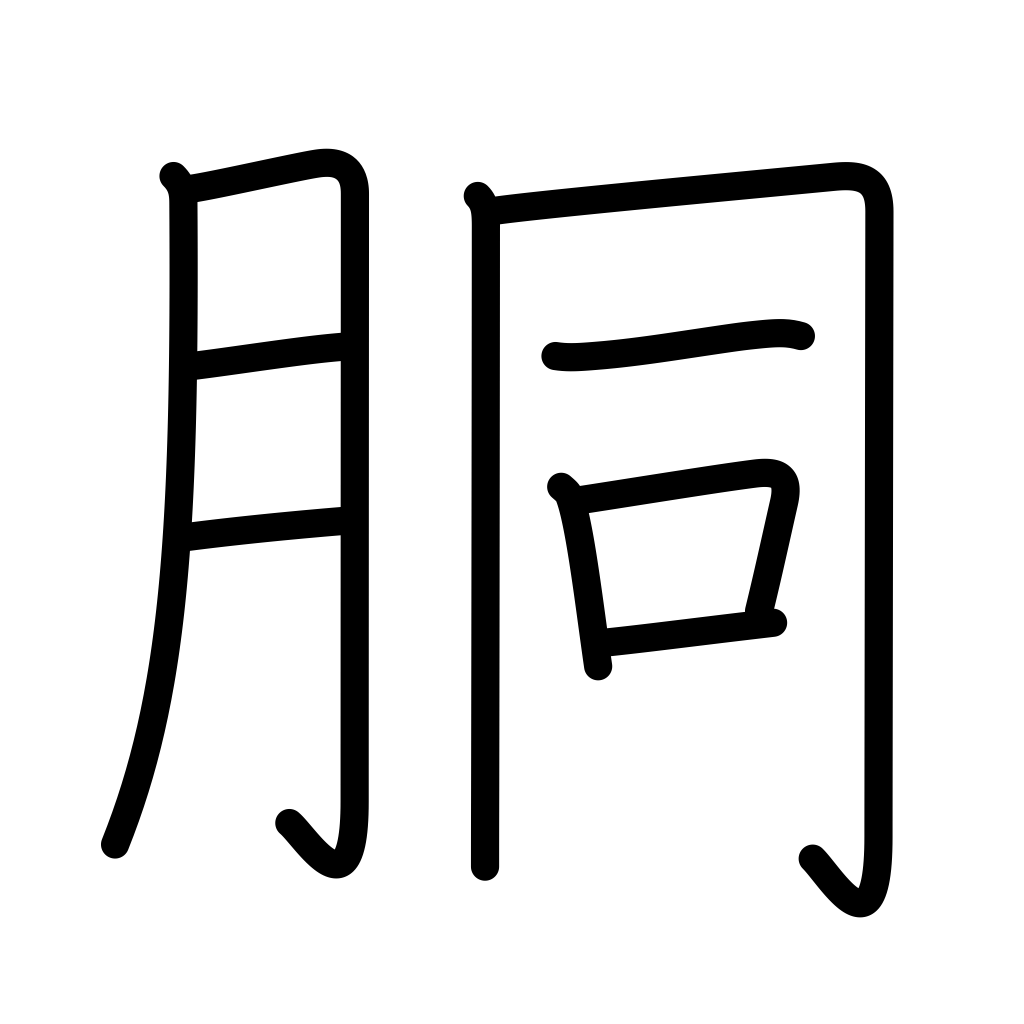
Meaning: trunk, torso, hub of wheel